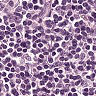
Metastatic tissue present: no